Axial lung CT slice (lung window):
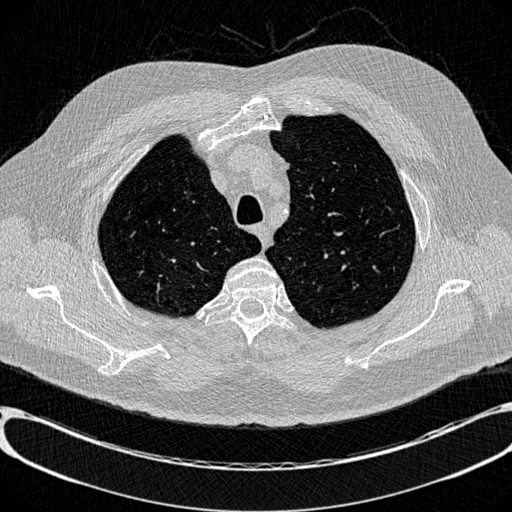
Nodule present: no